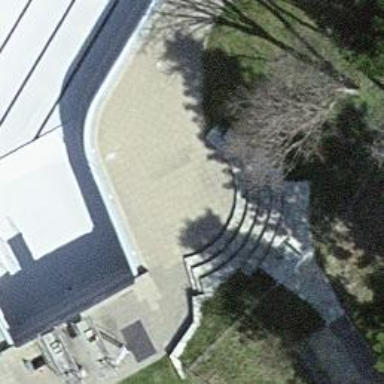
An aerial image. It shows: Road with steps.